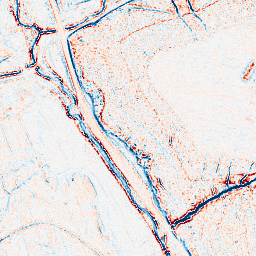
Category: classical
Decomposition family: uniform
Decomposition parameters: size: 5
Upsampling method: lanczos
Upsampling parameters: scale: 2
Upsampling scale: 2